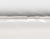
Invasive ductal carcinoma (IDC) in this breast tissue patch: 0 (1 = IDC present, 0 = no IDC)